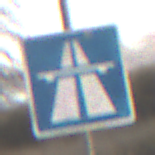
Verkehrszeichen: Autobahn
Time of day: SunriseSunset
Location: Outdoor (RoadRail)
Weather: PartlyCloudy
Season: NotSpecified
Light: Natural